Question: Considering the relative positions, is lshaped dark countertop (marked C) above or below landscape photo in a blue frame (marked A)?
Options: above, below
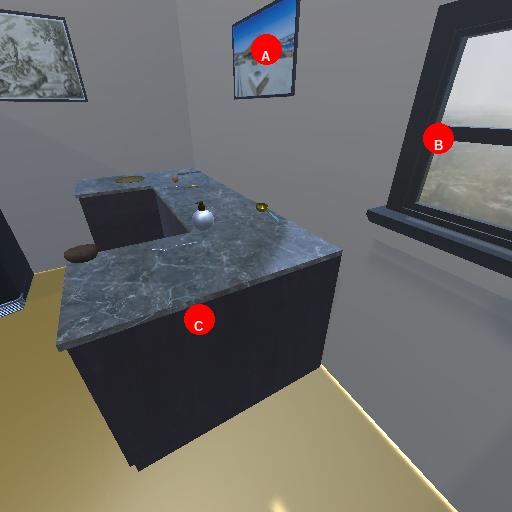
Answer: above